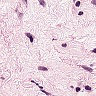
Metastatic tissue present: no